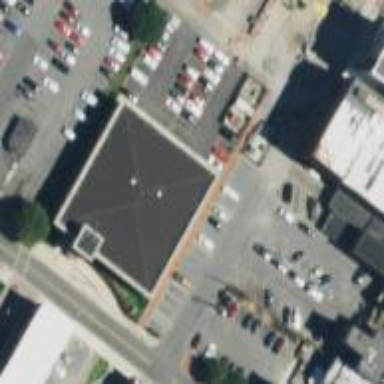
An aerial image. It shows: Courthouse building.